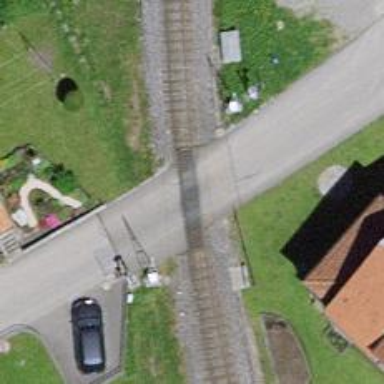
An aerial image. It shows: Level crossing along the railway.